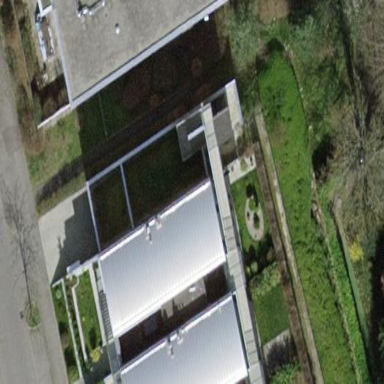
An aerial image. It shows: View of roof of building.